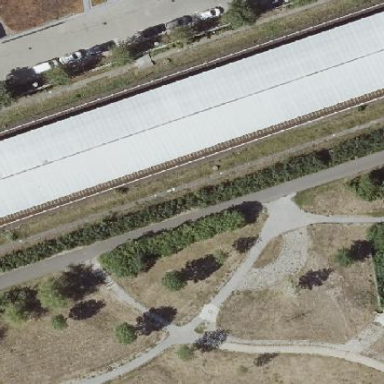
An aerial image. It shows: Platform for public transport and railway.